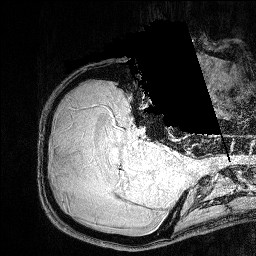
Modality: FLASH
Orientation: axial
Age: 30
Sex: male